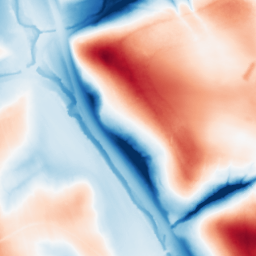
Category: multiscale
Decomposition family: dog_multiscale
Decomposition parameters: sigma_ratio: 2
n_scales: 6
base_sigma: 0.5
Upsampling method: regularized
Upsampling parameters: scale: 4
lambda_reg: 0.01
Upsampling scale: 4